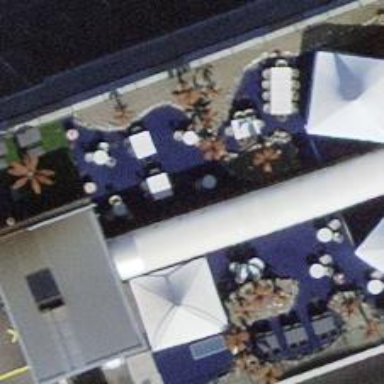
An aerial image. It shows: Fitness center located in leisure land.